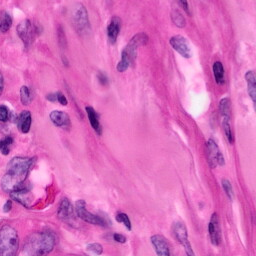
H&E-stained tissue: Pancreatic